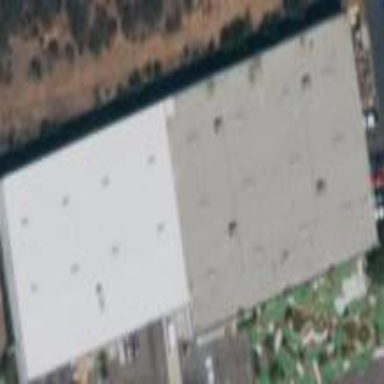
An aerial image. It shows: Industrial building.